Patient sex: M
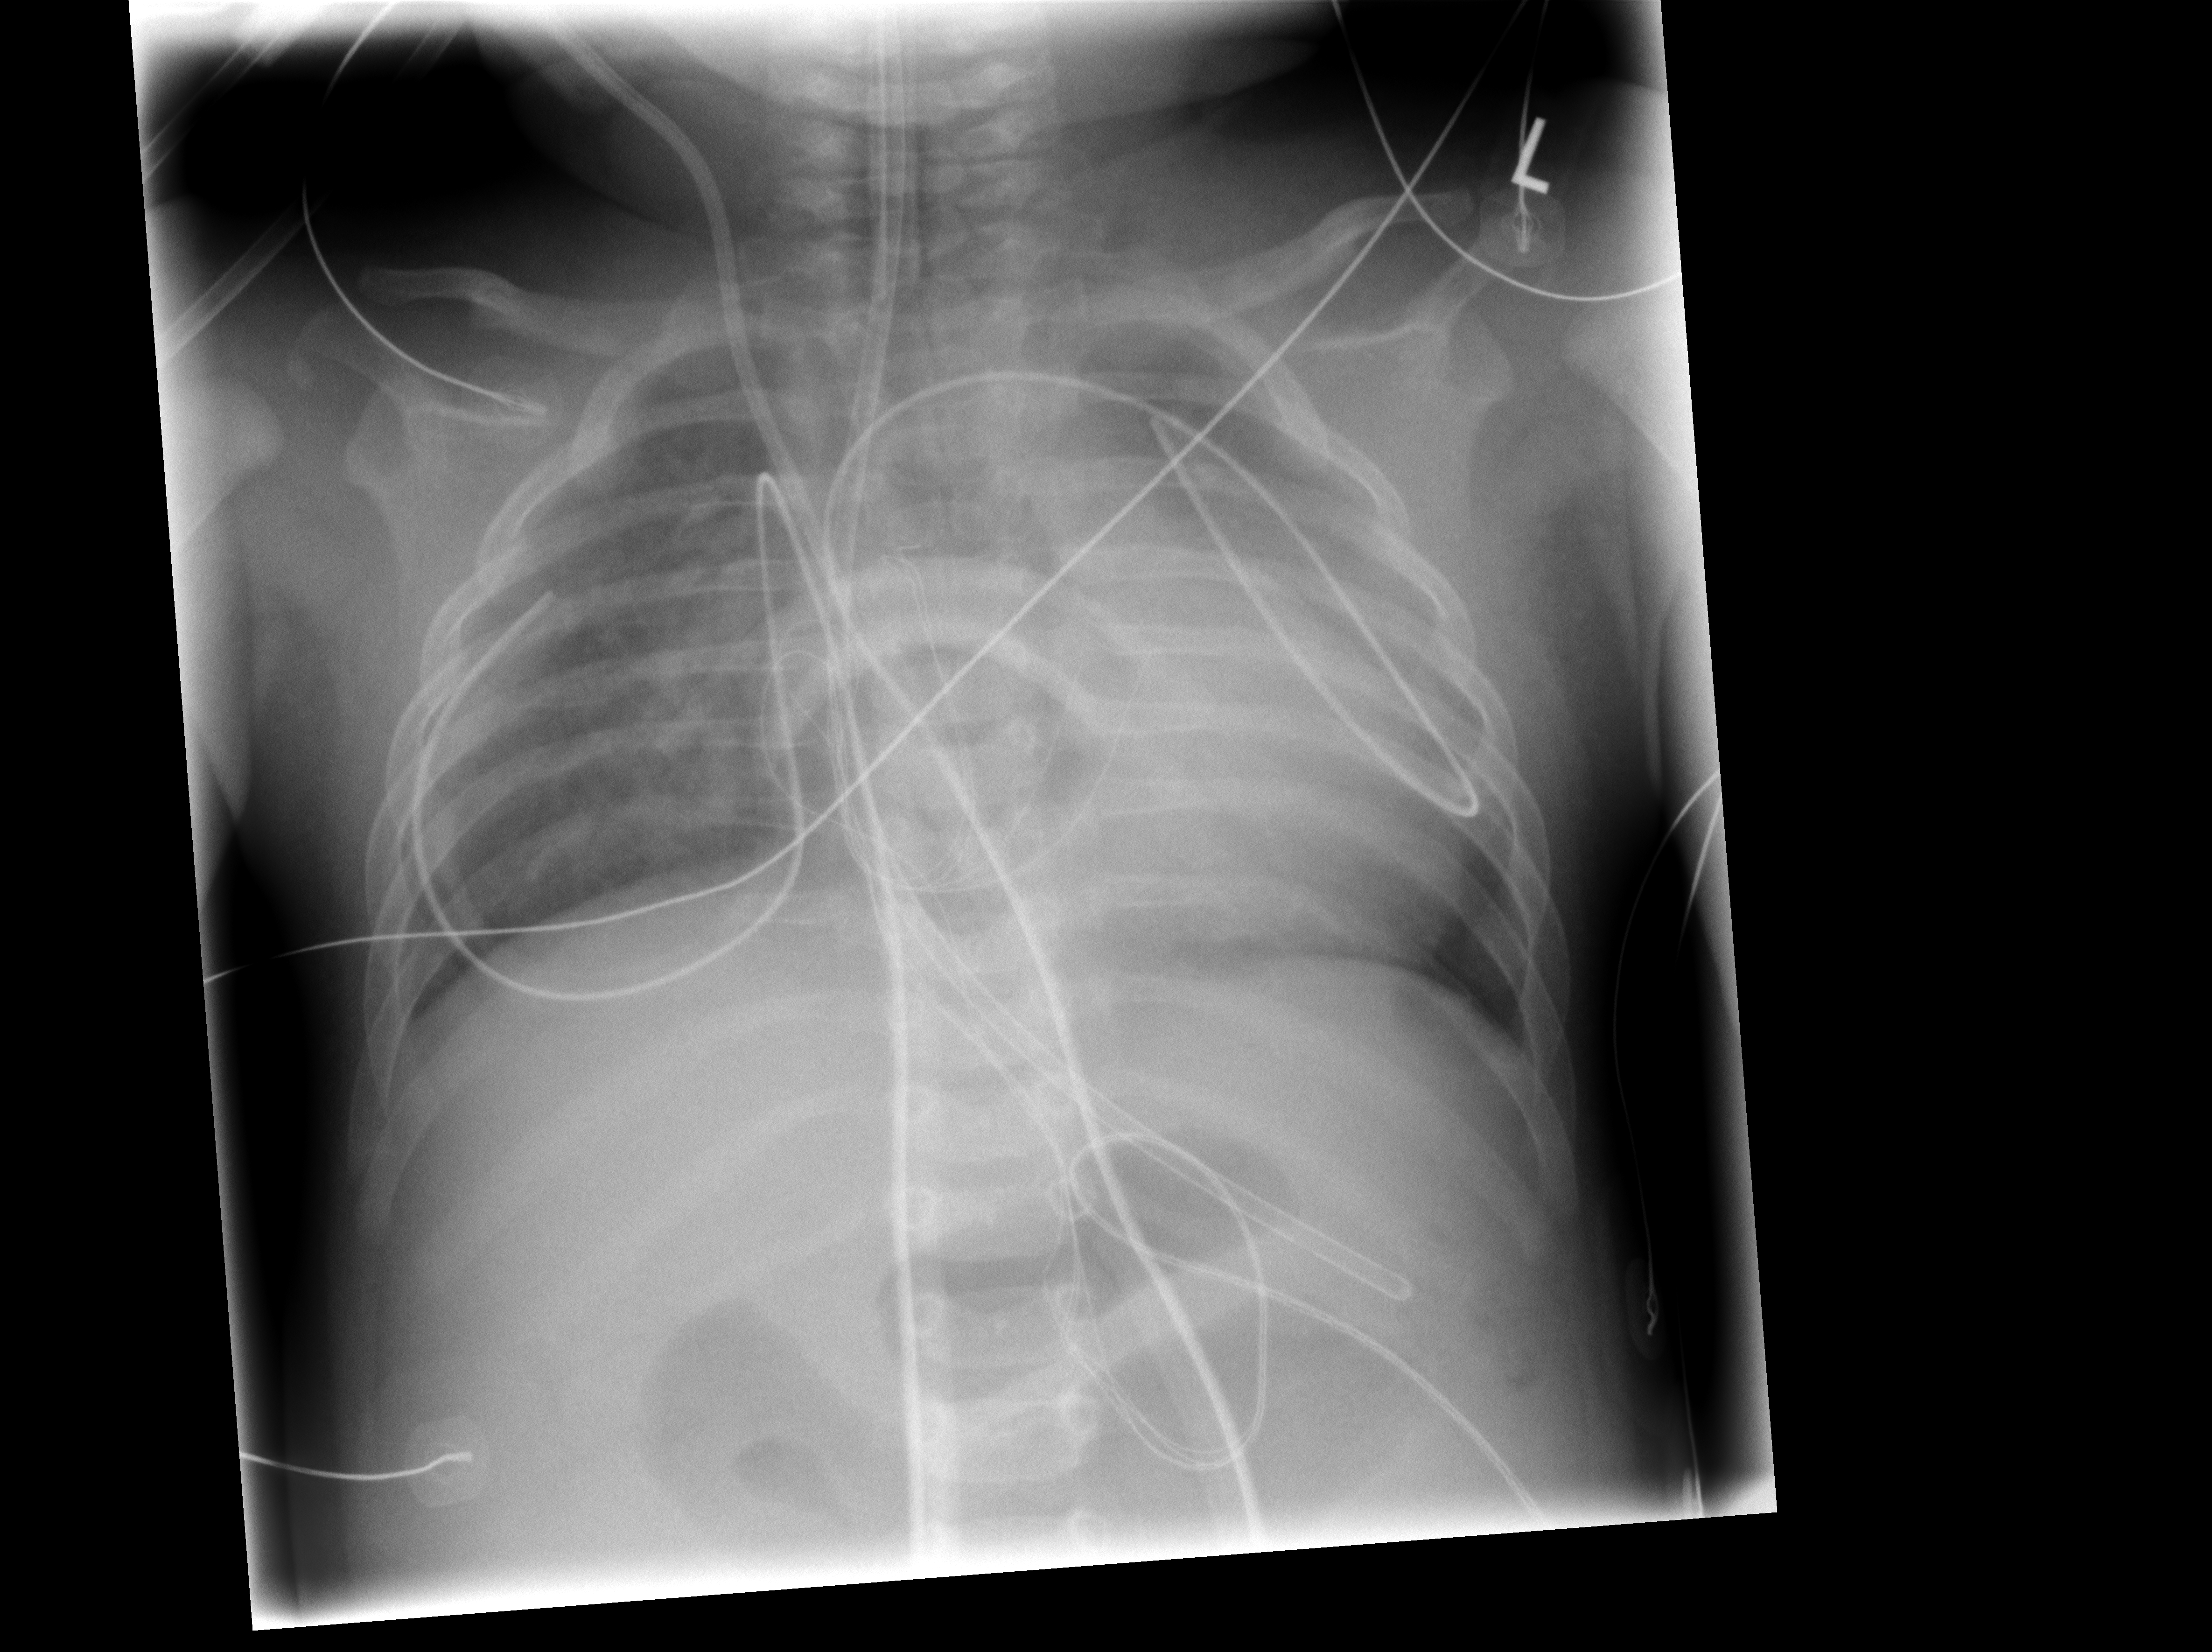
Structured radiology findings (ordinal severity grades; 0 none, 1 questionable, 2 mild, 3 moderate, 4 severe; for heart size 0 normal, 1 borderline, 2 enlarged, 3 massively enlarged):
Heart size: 2
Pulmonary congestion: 0
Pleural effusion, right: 0
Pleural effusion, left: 0
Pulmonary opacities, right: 2
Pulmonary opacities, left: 2
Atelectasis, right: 0
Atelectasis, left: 1